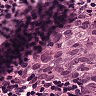
Metastatic tissue present: yes